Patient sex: M
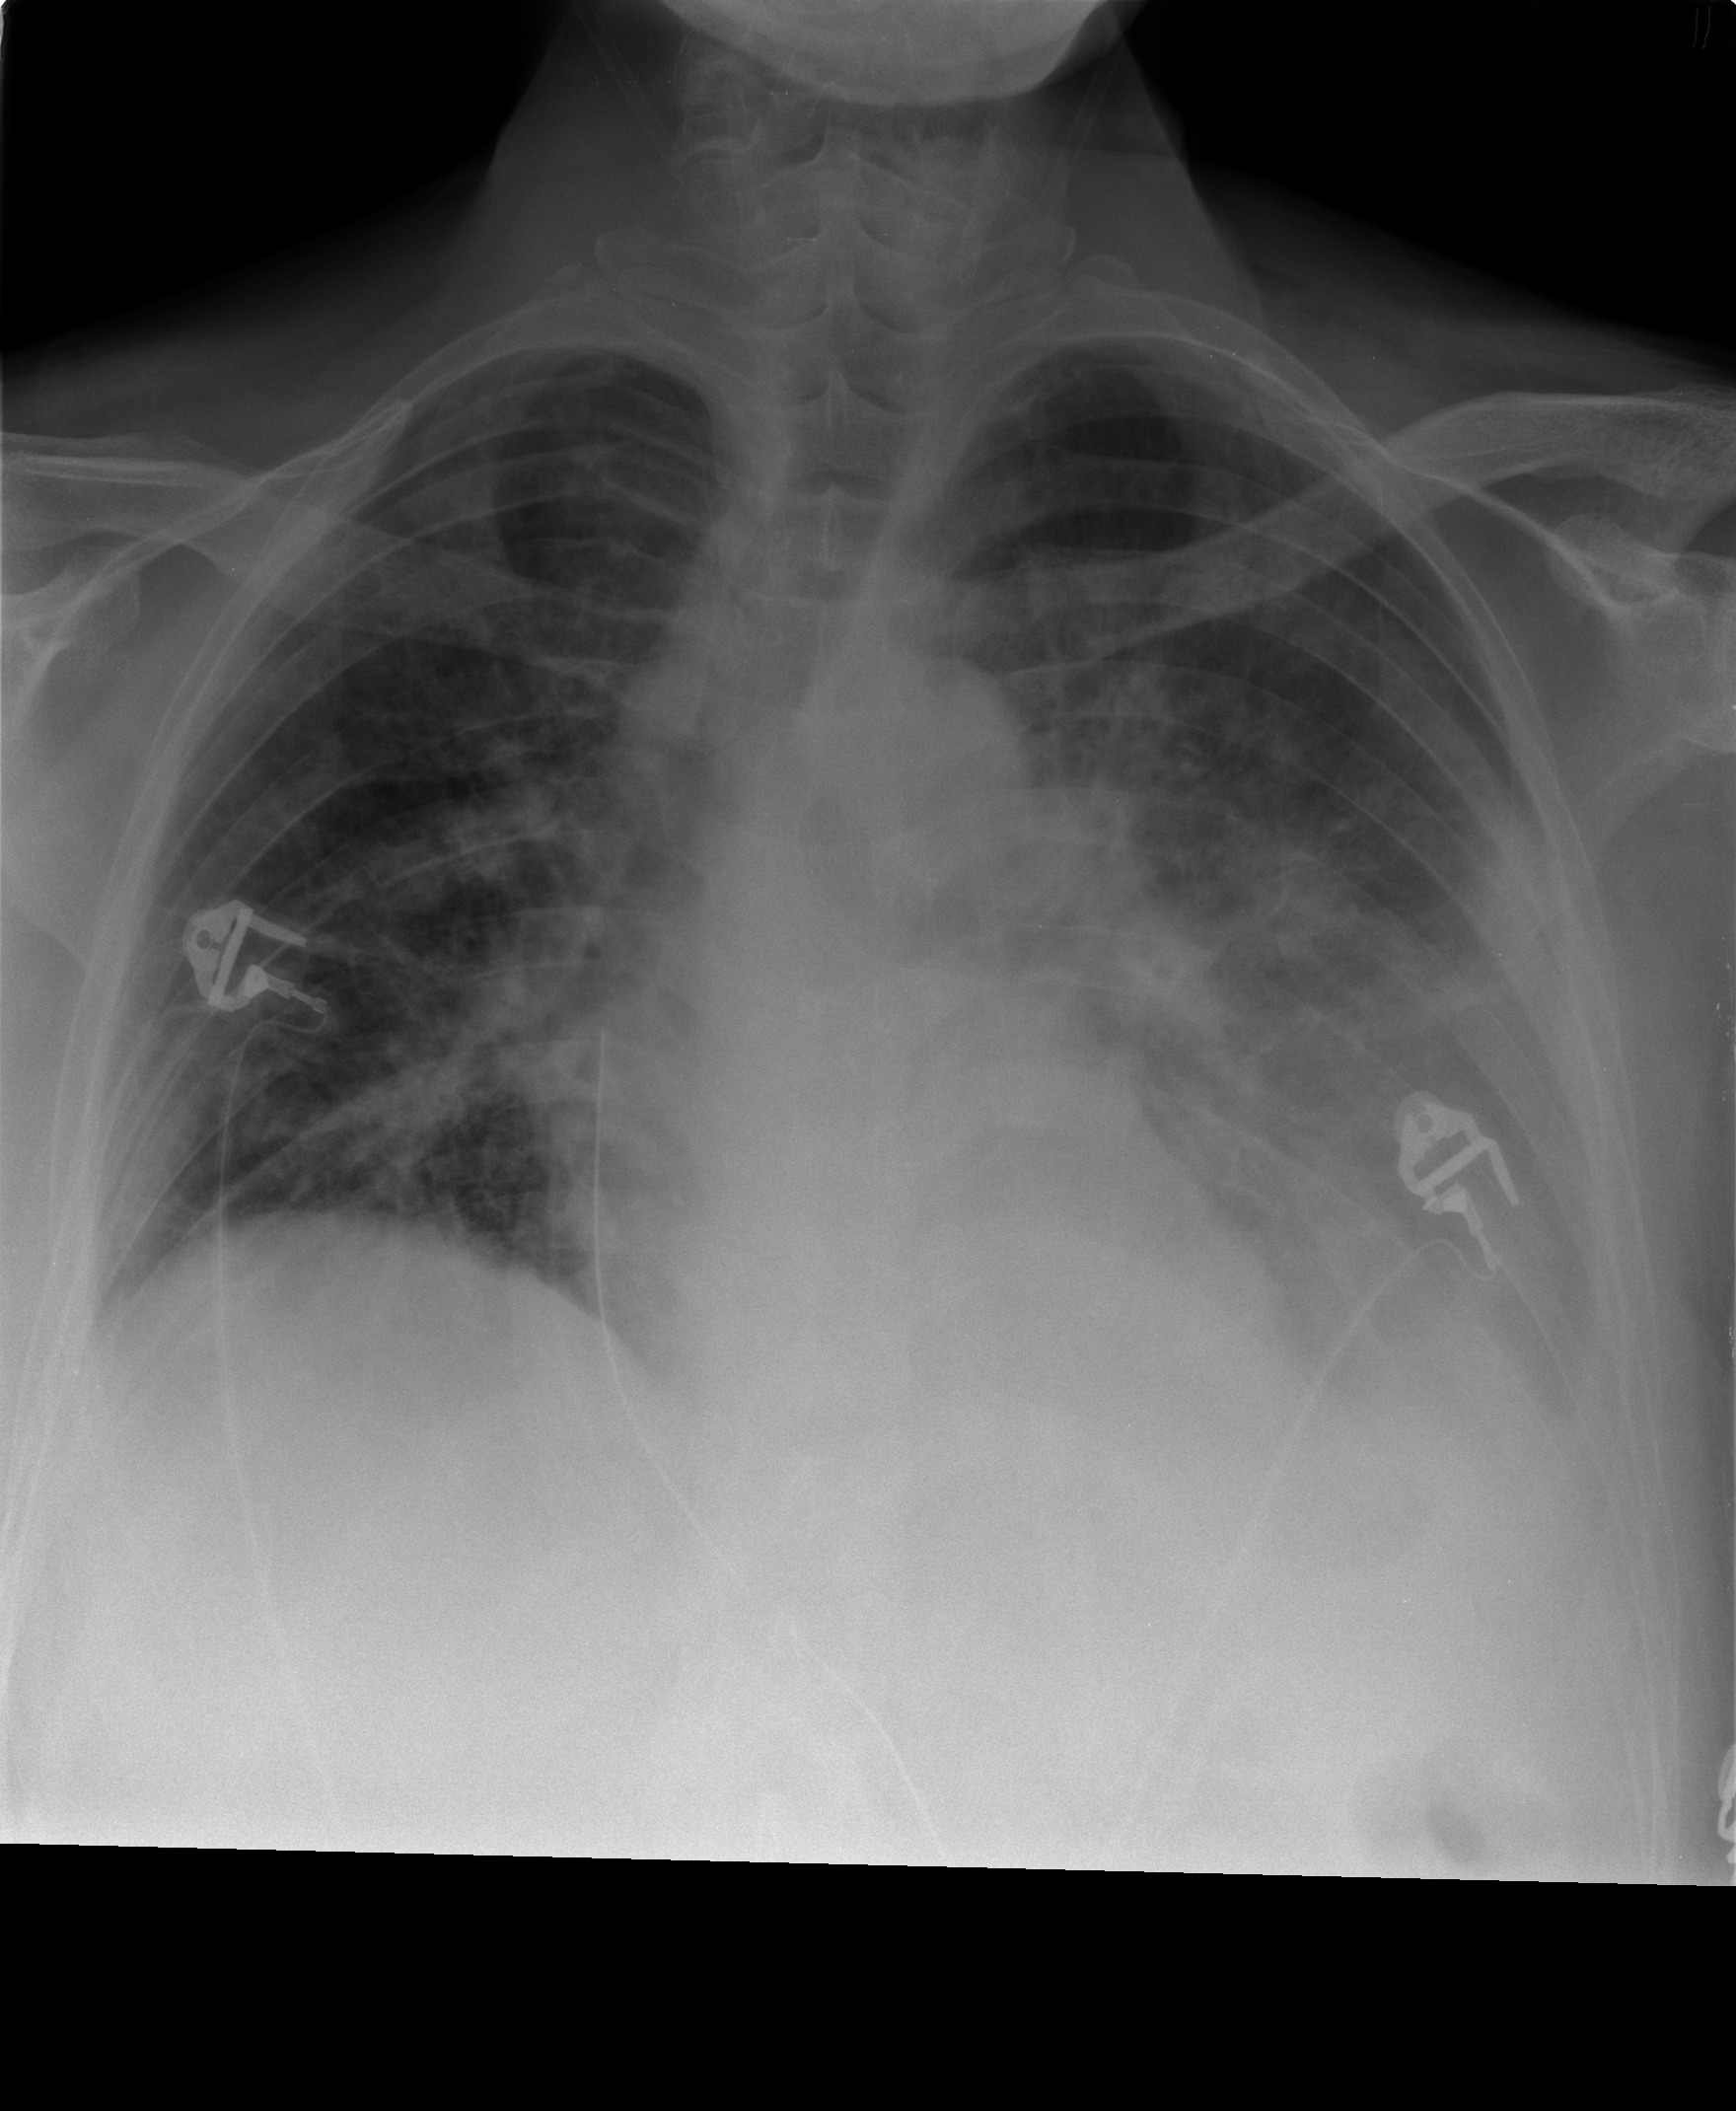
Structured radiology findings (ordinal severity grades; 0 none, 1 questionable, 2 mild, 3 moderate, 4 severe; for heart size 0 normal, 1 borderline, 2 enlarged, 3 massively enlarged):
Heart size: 0
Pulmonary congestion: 2
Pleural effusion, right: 0
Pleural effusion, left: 2
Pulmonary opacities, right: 2
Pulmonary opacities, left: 2
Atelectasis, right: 2
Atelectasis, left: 2